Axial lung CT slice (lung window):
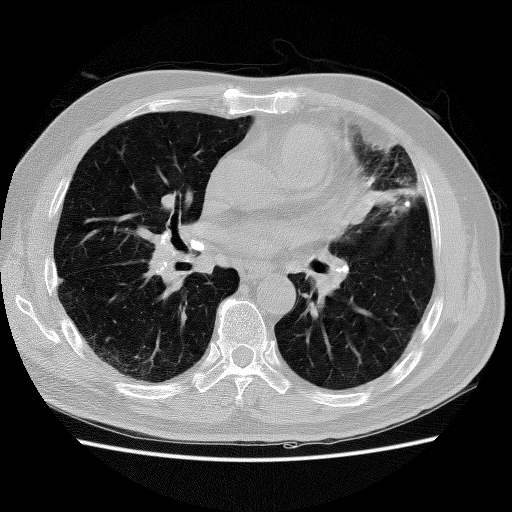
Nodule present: yes
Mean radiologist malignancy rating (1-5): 2